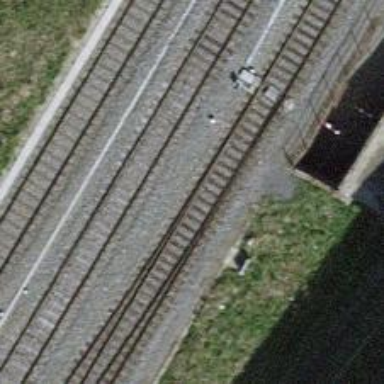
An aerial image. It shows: Siding railway track with electrified contact line.